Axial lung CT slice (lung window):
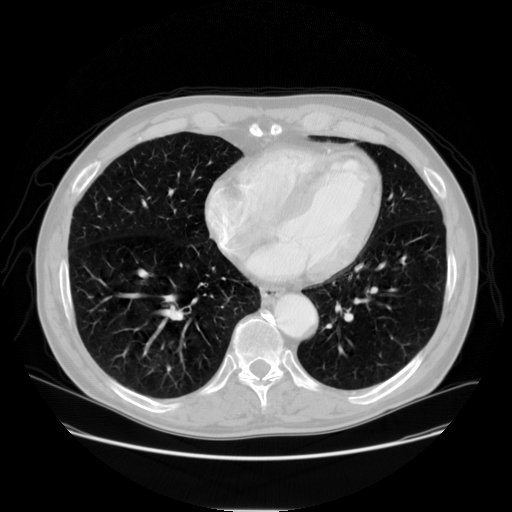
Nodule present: no